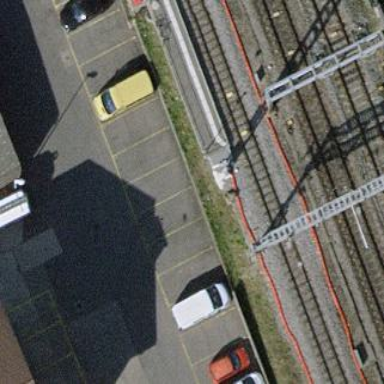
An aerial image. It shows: Parking lane area.